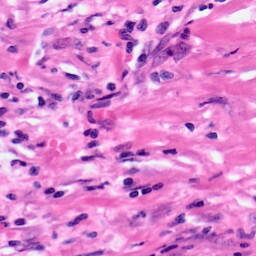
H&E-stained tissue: Pancreatic